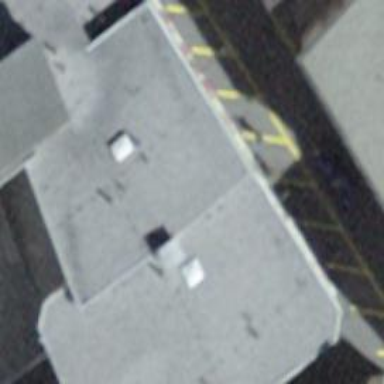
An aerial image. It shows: Restaurant.